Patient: sex M, age 50
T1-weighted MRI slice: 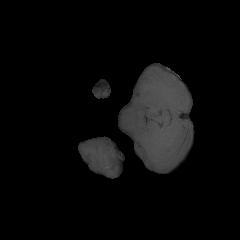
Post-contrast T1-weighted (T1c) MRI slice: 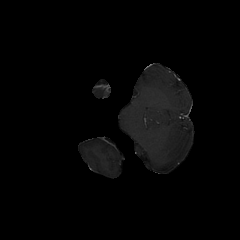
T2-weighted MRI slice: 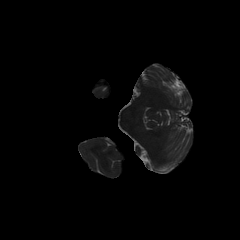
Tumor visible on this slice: no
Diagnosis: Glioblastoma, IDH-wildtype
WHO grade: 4